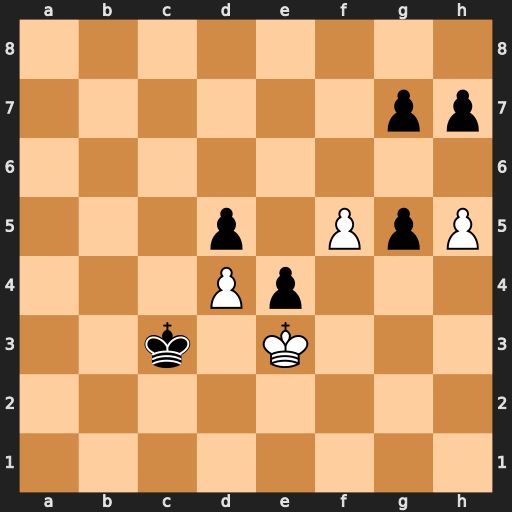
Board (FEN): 8/6pp/8/3p1PpP/3Pp3/2k1K3/8/8
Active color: w
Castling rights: -
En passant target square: -
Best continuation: h6 gxh6 f6 g4 f7